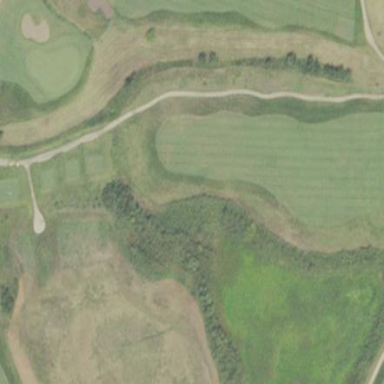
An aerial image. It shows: Golf fairway in the image.